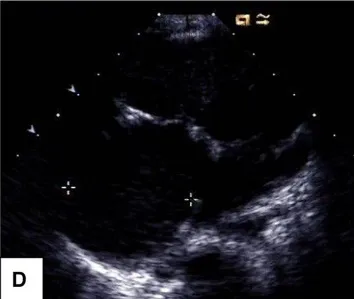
Changes in echocardiogram with follow-up time: parasternal long axis view indicated left ventricular end-diastolic dimension increased within 1, 2, and 5 years.
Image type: radiology (ultrasound)